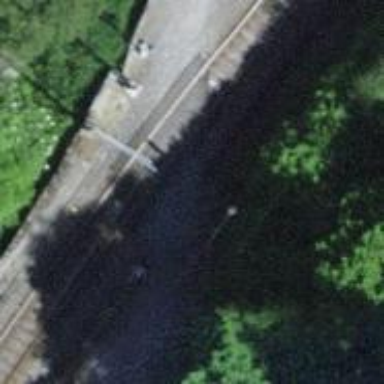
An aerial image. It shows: Level crossing along the railway.